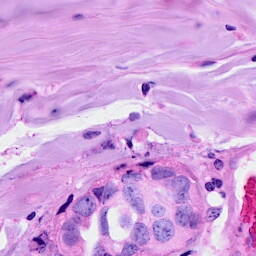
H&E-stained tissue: Breast